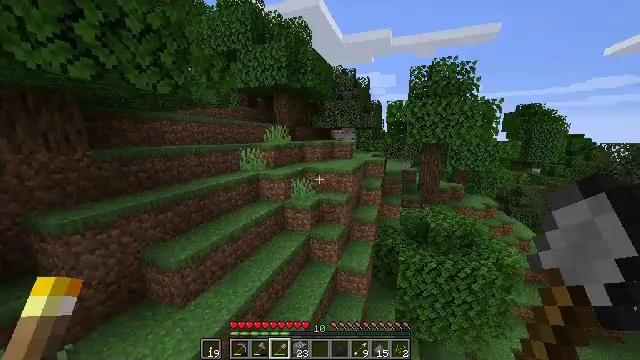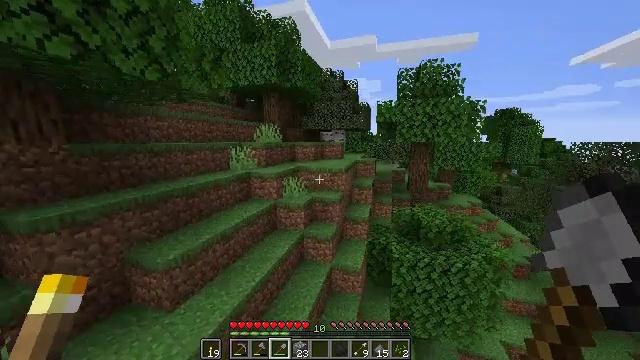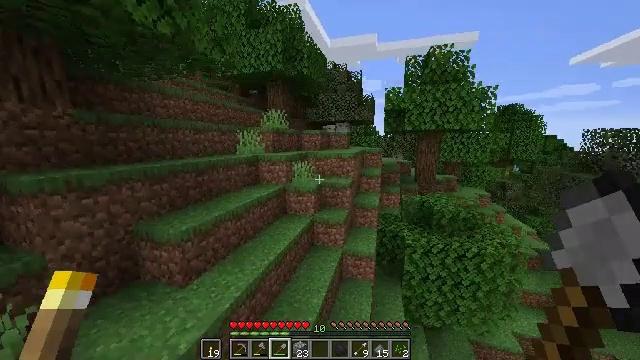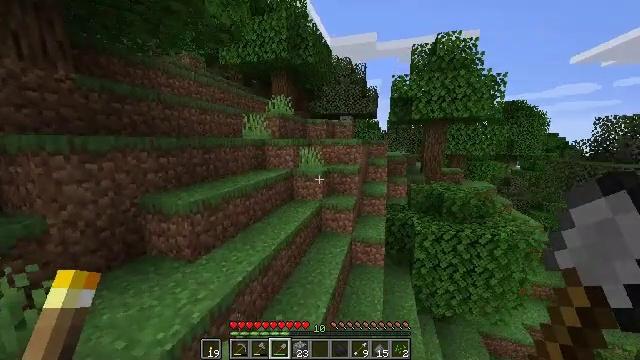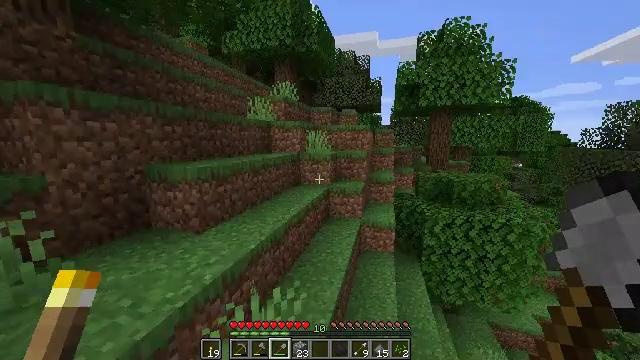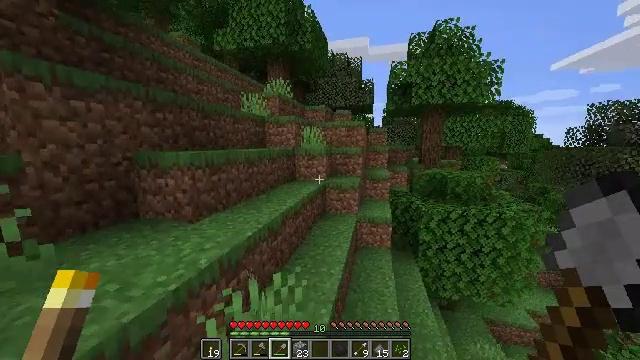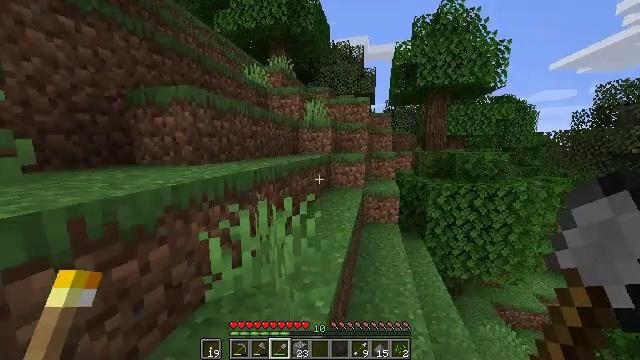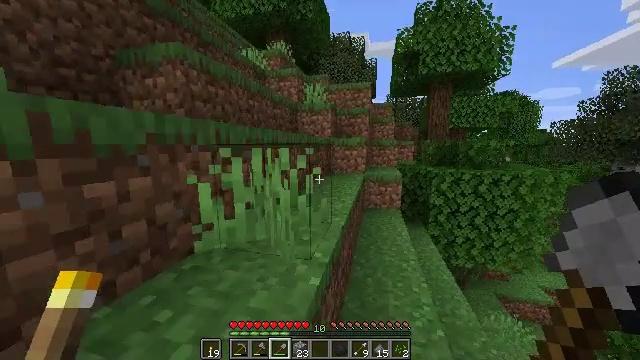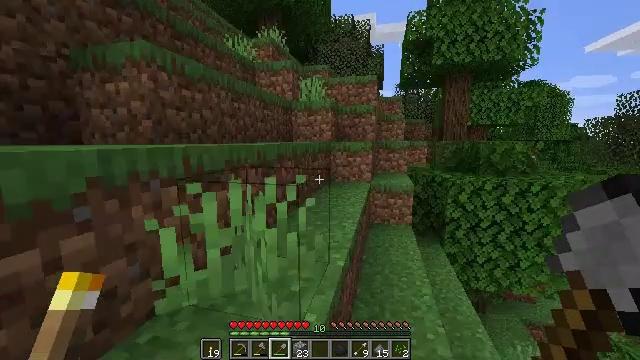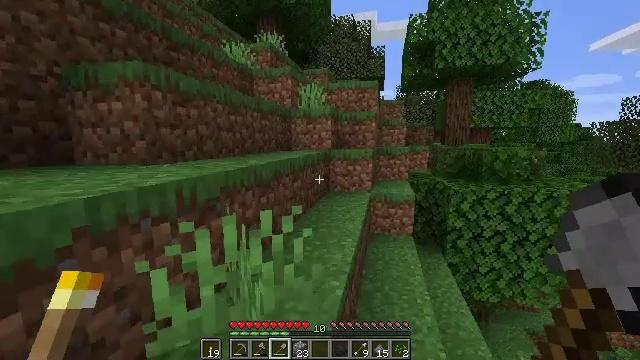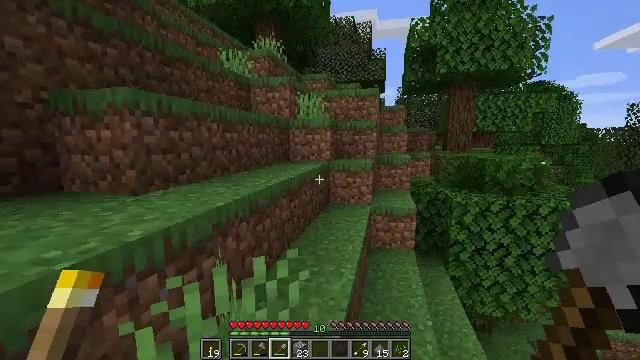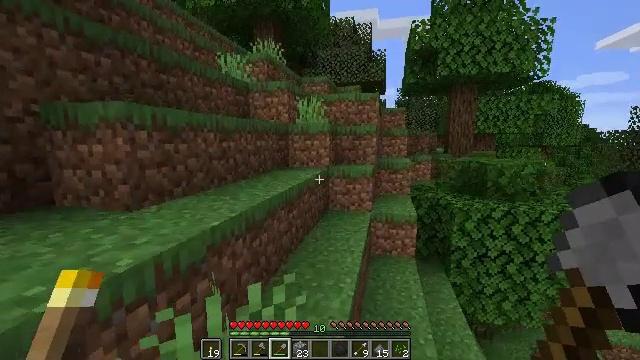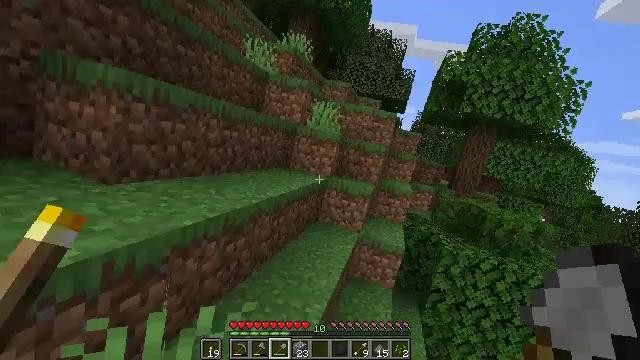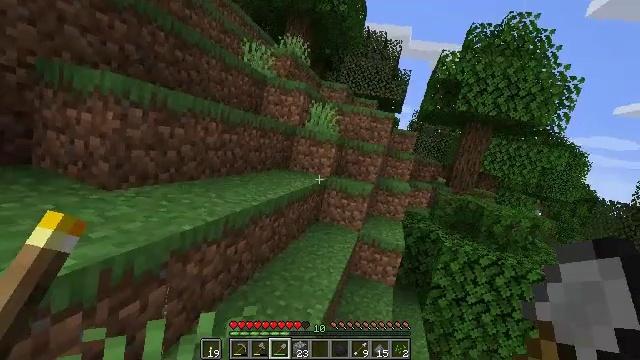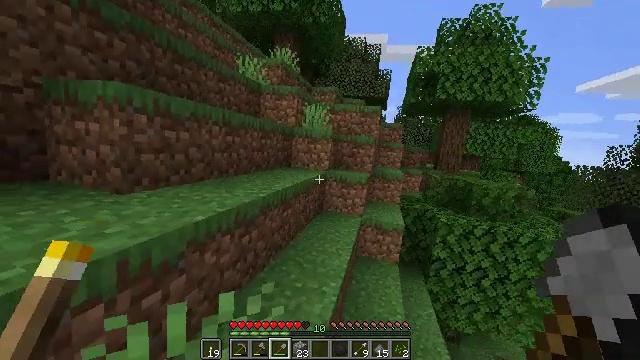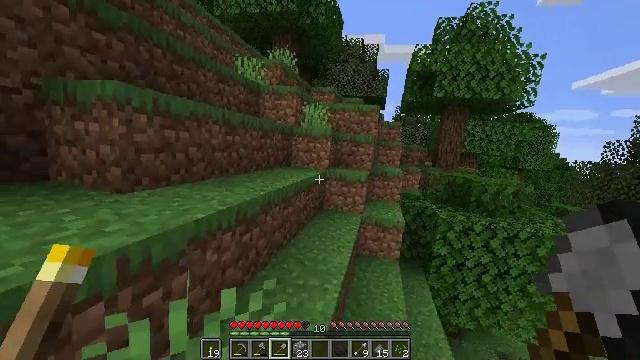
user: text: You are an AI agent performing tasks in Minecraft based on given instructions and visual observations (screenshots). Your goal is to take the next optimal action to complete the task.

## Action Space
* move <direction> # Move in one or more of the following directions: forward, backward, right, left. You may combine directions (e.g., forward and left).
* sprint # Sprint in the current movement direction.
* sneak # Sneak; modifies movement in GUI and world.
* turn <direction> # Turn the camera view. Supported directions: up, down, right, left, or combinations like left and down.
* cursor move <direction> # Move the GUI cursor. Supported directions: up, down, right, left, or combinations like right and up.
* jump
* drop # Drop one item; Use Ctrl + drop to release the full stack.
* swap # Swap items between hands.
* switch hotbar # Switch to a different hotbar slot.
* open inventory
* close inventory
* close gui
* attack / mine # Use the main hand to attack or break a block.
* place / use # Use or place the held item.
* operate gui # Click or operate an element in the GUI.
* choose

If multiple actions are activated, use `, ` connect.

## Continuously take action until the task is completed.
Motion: motion action
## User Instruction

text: Gather birch leaves using hands or shears.
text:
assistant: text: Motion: move forward and move left, sprint, turn right and up
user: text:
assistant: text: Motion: move forward and move left, sprint
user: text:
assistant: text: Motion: move forward and move left, sprint
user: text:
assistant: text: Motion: move forward and move left, sprint
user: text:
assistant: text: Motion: move forward and move left, sprint, turn right and up
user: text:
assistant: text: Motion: move forward and move left, sprint
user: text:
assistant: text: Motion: move forward and move left, sprint
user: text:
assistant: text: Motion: move forward, sprint, jump
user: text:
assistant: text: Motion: move forward, sprint, jump
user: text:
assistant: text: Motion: move forward, sprint, jump
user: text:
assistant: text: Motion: move forward, sprint, jump
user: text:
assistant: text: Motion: move forward, sprint, jump
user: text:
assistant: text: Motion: move forward, sprint, jump
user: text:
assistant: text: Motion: move forward, sprint, jump
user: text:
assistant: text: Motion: move forward, sprint, jump
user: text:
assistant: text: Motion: move forward, sprint, jump
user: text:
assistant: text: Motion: move forward, sprint, jump
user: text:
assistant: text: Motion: move forward, sprint, jump
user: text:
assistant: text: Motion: move forward, sprint, jump
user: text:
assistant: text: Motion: move forward, sprint, jump
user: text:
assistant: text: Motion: move forward, sprint, jump
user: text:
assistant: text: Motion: move forward, sprint, jump
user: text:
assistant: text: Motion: move forward, sprint, jump
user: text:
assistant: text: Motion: move forward, sprint, jump
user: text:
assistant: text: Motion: move forward and move left, sprint, jump
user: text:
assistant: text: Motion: move forward and move left, sprint, jump
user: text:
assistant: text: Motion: move forward and move left, sprint, jump
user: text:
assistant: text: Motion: move forward and move left, sprint, turn left, jump
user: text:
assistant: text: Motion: move forward and move left, sprint, turn up, jump
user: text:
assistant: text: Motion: move forward, sprint, turn up, jump